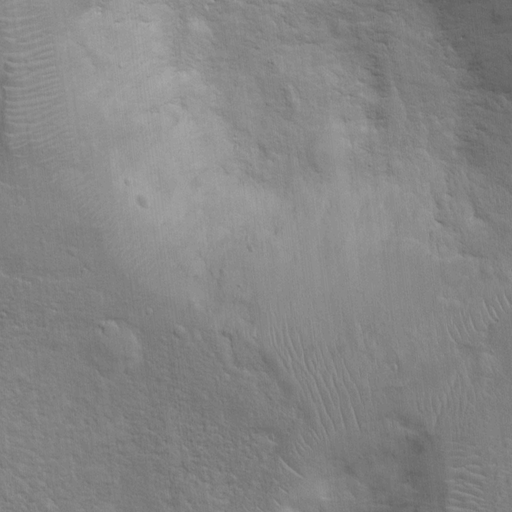
Objects detected: cone, cone